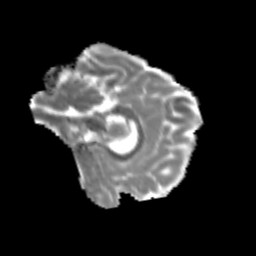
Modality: MD
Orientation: sagittal
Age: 23
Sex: female
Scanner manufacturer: siemens
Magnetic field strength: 3 T
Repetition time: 3.5 s
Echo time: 0.125 s